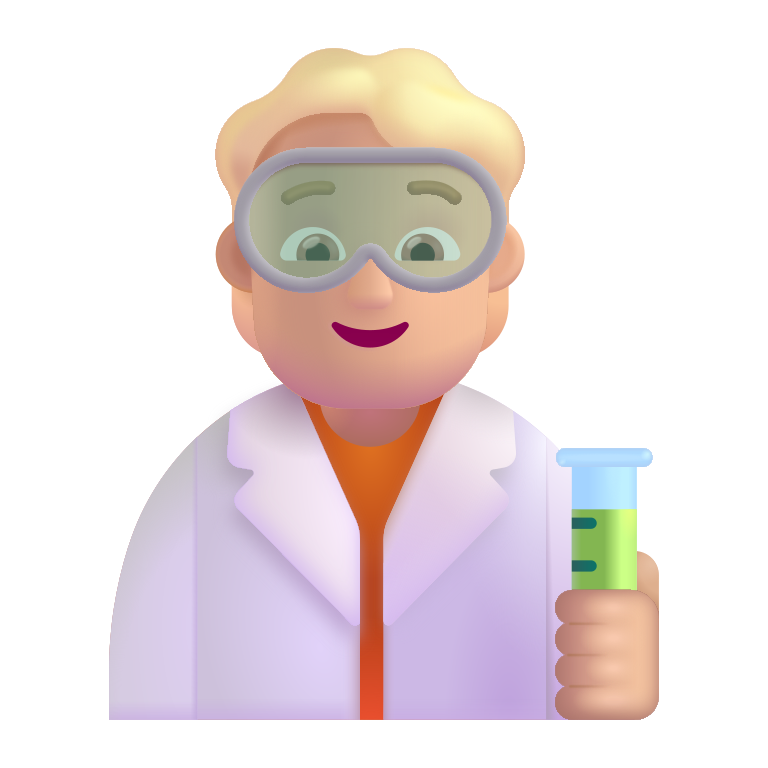
scientist color  light